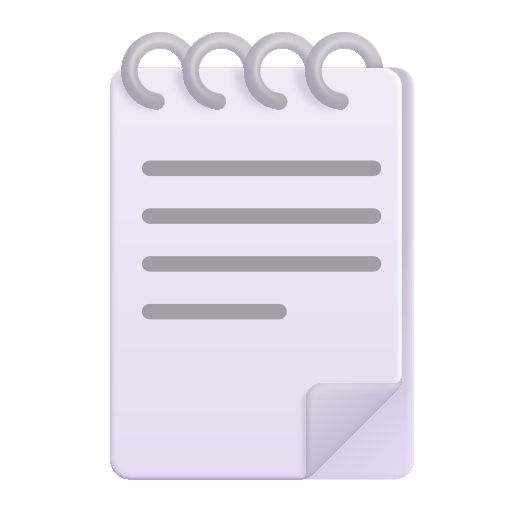
spiral notepad color